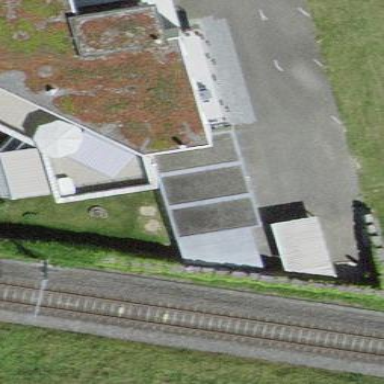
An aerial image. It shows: Flat-roofed garage.